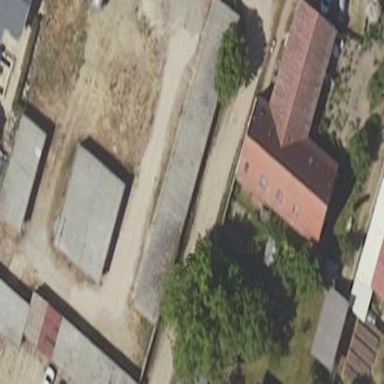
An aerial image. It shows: Group of garages.